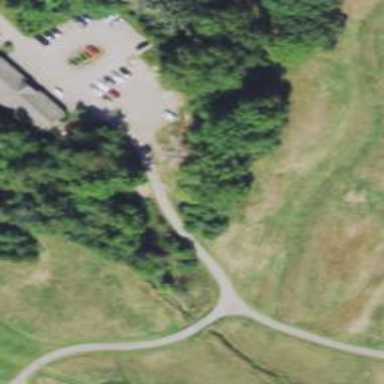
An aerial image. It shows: Footway that doubles as golf path.